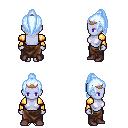
a pixel art fantasy rpg character, female body template, dark elf, purple skin, gold arm armor, robe skirt, white cyan long topknot hairstyle, bronze tiara, maroon shoes, four views (front, back, left, right), 2x2 character sprite sheet, small pixel art, hard edges, no anti-aliasing